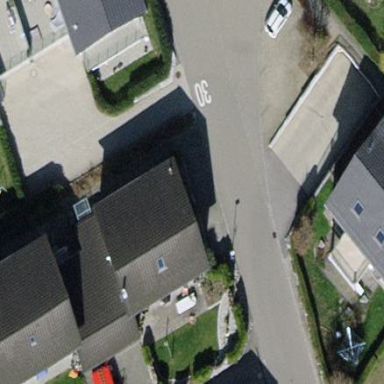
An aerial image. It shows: Detached building with gabled roof.